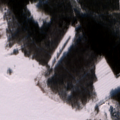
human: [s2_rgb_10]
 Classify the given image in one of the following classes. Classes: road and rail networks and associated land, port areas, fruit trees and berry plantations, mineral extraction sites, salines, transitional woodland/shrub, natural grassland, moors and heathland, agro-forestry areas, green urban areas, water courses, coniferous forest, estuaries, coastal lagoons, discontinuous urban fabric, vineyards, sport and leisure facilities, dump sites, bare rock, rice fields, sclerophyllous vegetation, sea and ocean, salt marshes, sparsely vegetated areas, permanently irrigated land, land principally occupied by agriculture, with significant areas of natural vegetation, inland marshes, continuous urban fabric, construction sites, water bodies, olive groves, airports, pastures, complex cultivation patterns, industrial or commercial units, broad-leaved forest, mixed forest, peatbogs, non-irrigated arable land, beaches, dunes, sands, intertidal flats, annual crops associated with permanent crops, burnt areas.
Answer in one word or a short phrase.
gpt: broad-leaved forest, coniferous forest, mixed forest, sea and ocean